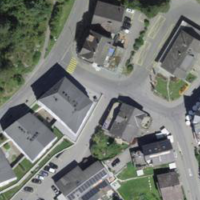
EUNIS habitat code: 54
Species observed at this site:
Phoenicurus ochruros
Petasites albus